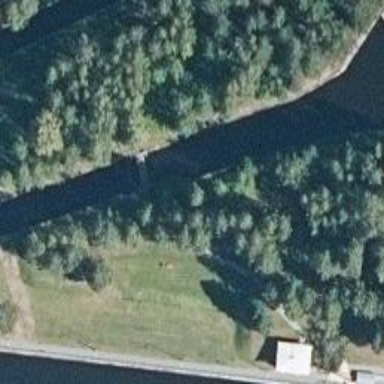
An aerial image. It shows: Footway on bridge.